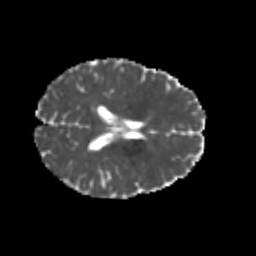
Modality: MD
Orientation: axial
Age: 20
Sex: female
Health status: healthy
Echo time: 0.074 s